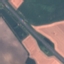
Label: Highway